Question: I am using QTip for the sidebar:

As you can see, the the QTip goes slightly offscreen and creates an ugly hscrollbar on my screen.
Here is the code:
'''
function appendCalendarEventToList(className, event) {
var eventObject = {
title: event.title,
id: event.id,
type: event.type,
color: event.color,
description: event.description,
canReoccur: event.canReoccur,
reoccurVal: event.reoccurVal,
estHours: event.estHours
};
var div = document.createElement("div");
div.className = 'external-event';
div.style.background = event.color;
div.innerHTML = event.title;
// store the Event Object in the DOM element so we can get to it later
$(div).data('eventObject', eventObject);
$(div).draggable({
helper: function () {
$copy = $(this).clone();
$copy.data('eventObject', eventObject);
$copy.css({ "list-style": "none", "width": $(this).outerWidth() }); return $copy;
},
appendTo: 'body',
zIndex: 999,
revert: true, // will cause the event to go back to its
revertDuration: 0 // original position after the drag
});
$(className).append(div);
$(div).qtip({
content: event.title,
position:
{
target: 'mouse'
},
// show: { event: 'click' },
hide: { event: 'mousedown mouseleave' },
style: {
width: 200,
padding: 5,
color: 'black',
textAlign: 'left',
border: {
width: 1,
radius: 3
},
classes: {
tooltip: 'ui-widget',
tip: 'ui-widget',
title: 'ui-widget-header',
content: 'ui-widget-content'
}
}
});
return div;
}
'''
Now, what I would love is, if I could keep it inside the page (if(tip.right > page.right, tip.right = page.right)) or something..
Is there some way to do this?
At the least, I would like to ensure that it never causes an hscroll bar.
Thanks
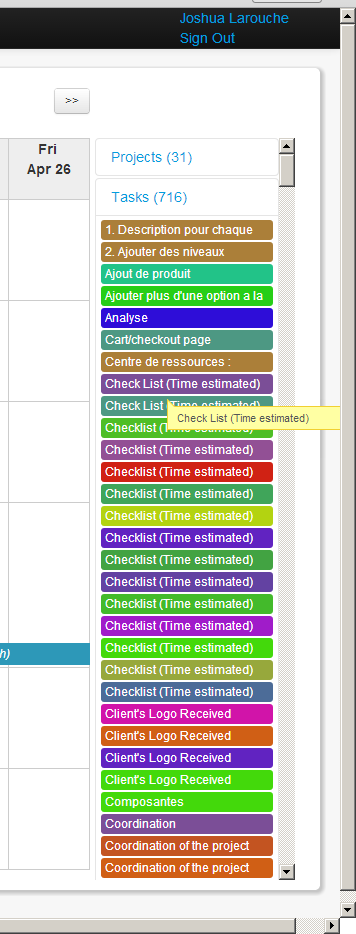
Answer: I have three silly answers...
1. use position:fixed instead of position:absolute on the qtip.
2. use max-width instead of width and define right:0, that way the right side of the qtip will never exceed the rightmost side of the body.
3. try tipy a jQuery tooltip plugin I made myself, (in that case tell me what you think).